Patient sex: M
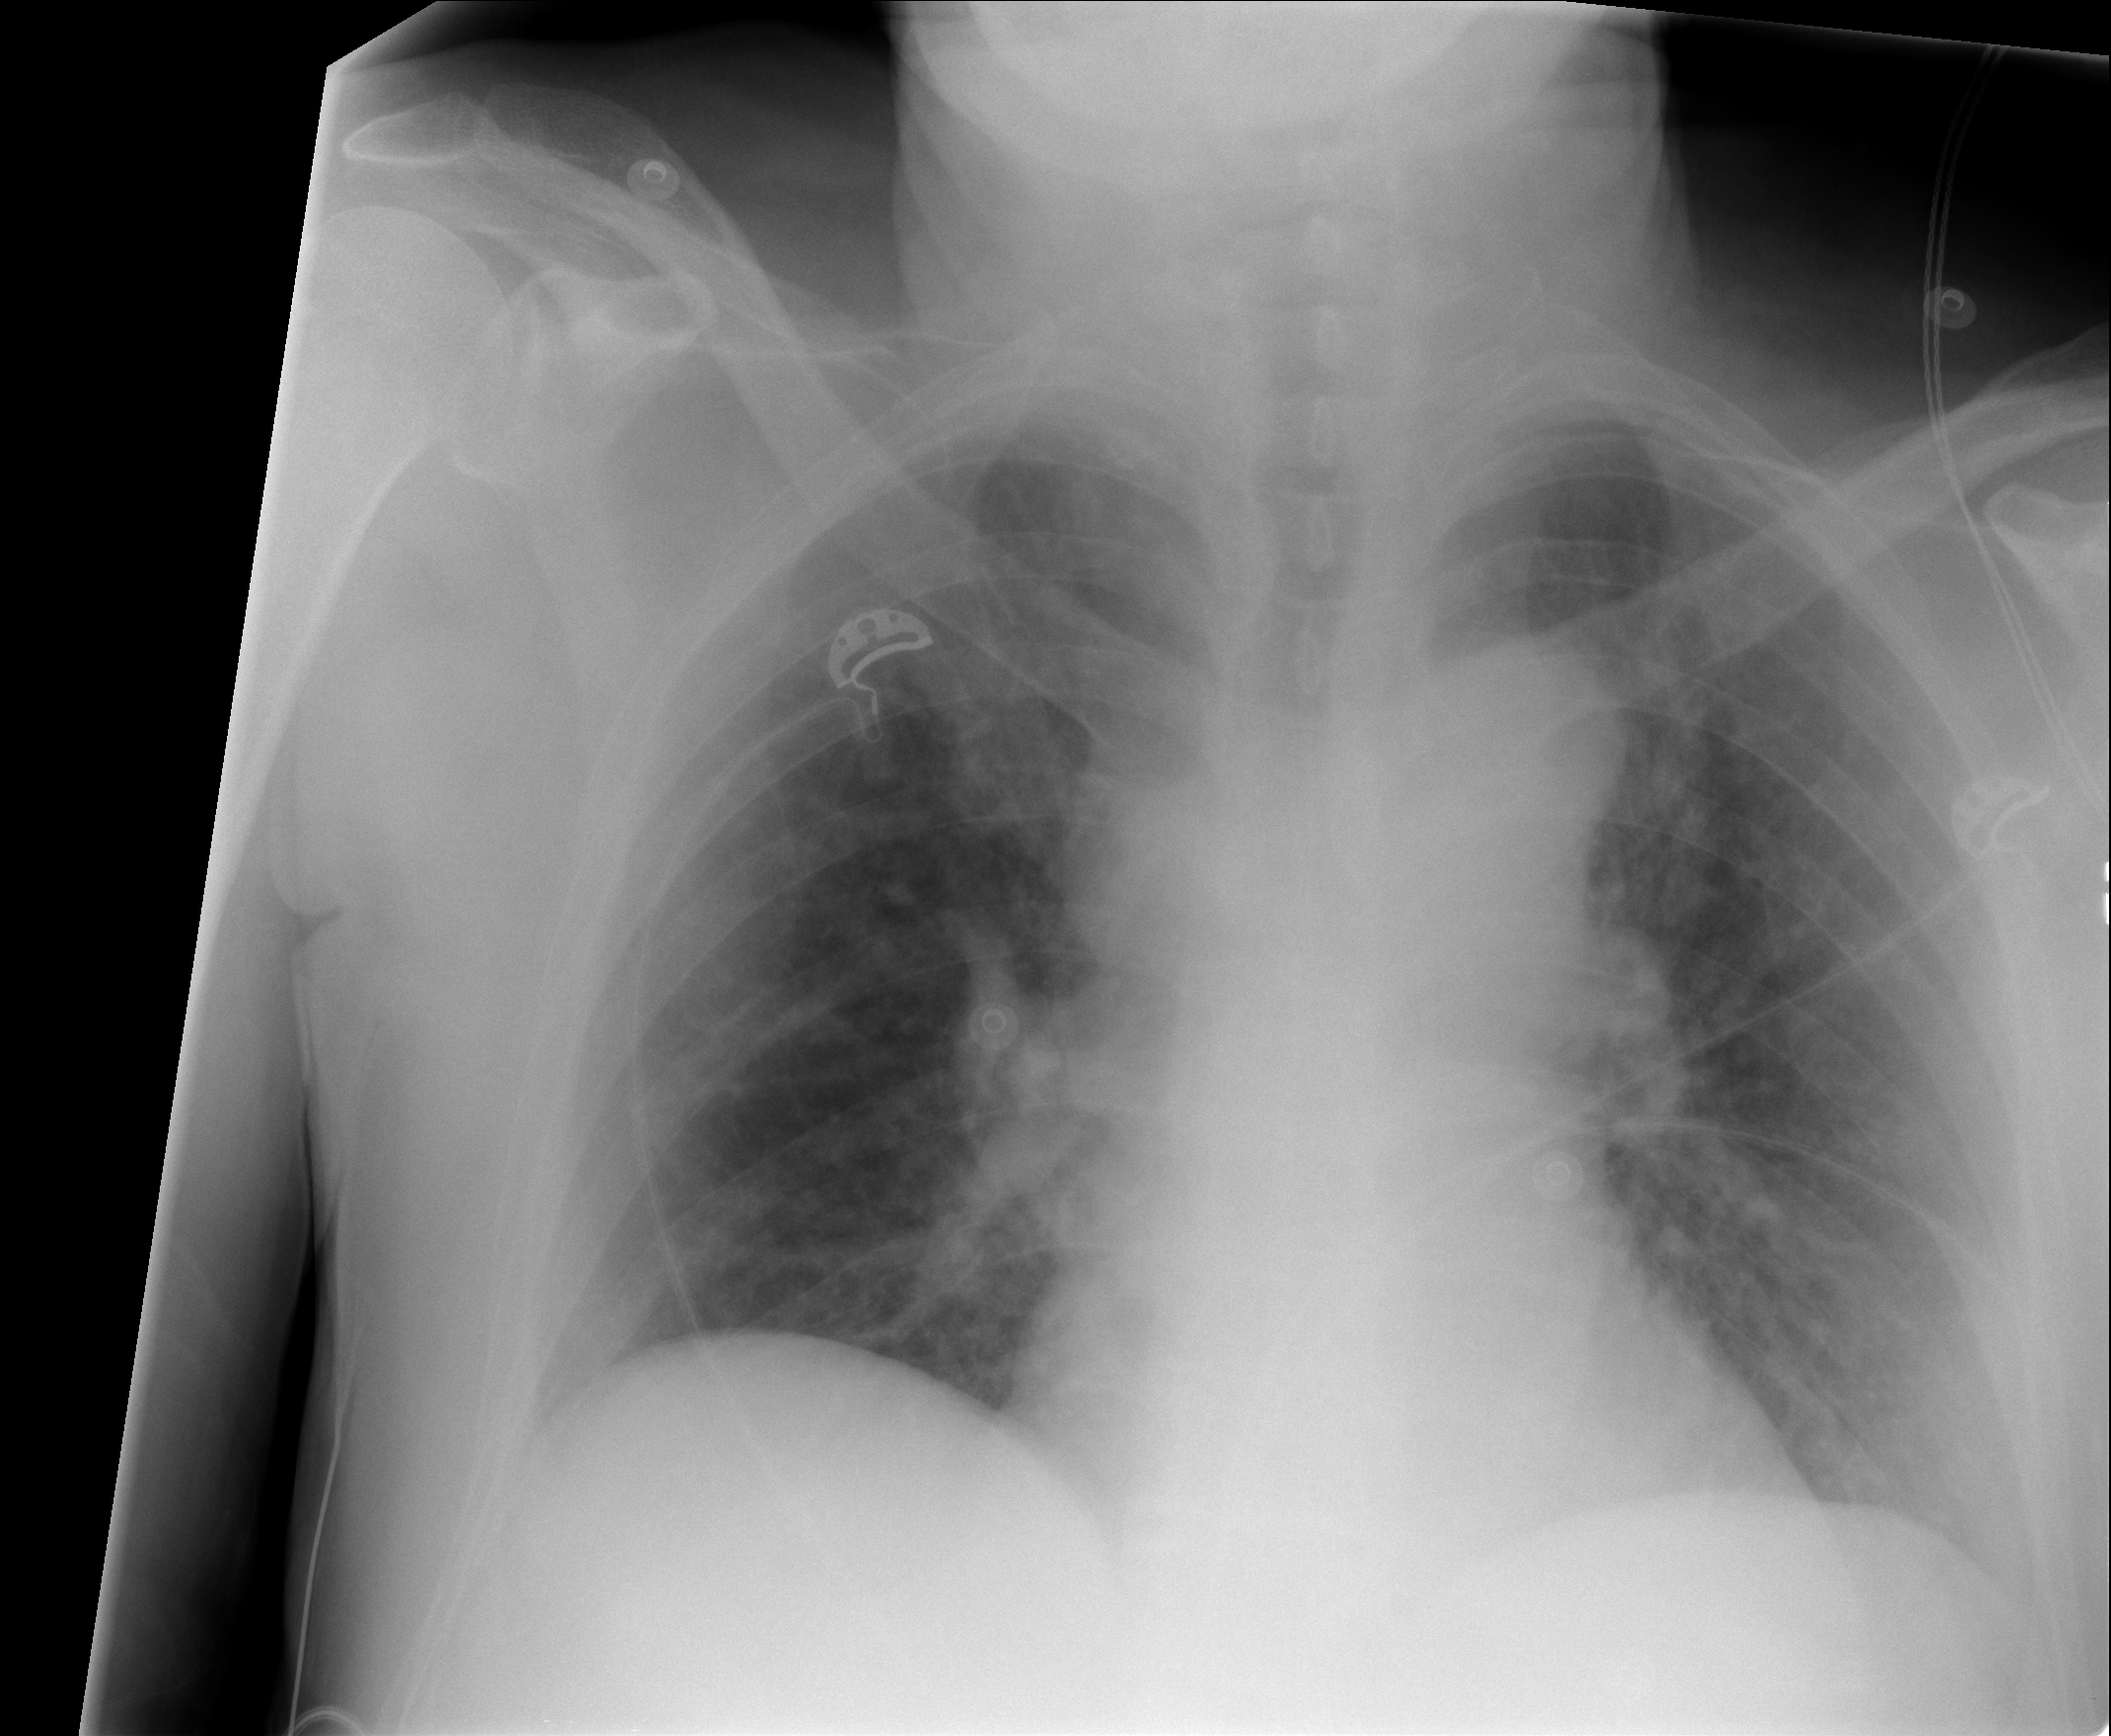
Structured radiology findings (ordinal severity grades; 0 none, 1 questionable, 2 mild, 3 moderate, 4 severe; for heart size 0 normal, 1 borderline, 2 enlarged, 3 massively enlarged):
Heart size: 2
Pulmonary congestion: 2
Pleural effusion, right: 0
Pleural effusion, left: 0
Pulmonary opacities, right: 2
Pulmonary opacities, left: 2
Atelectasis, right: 0
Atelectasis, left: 0